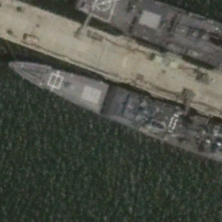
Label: cruiser